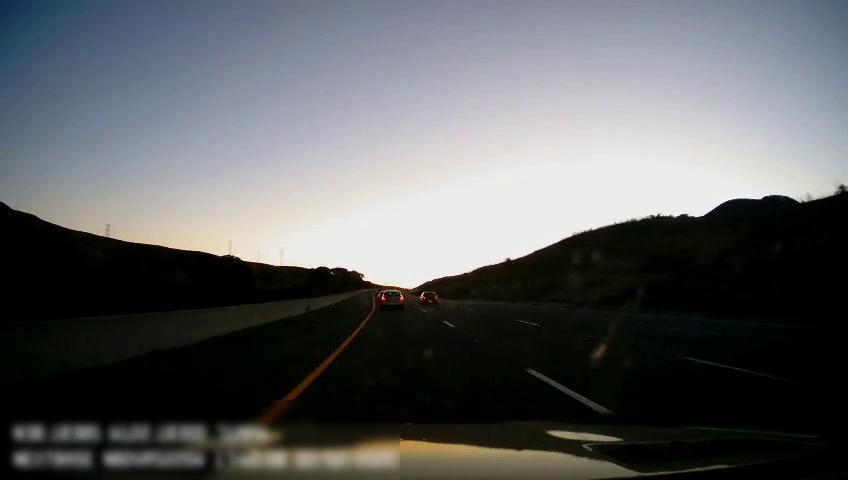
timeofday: Day
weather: Sunny
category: Drivable Space
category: Vehicles | Car
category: Vehicles | Car
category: Vehicles | Car
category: Lanes | Alternate Lane
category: Lanes | Current Lane
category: Lanes | Current Lane
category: Lanes | Alternate Lane
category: Lanes | Alternate Lane